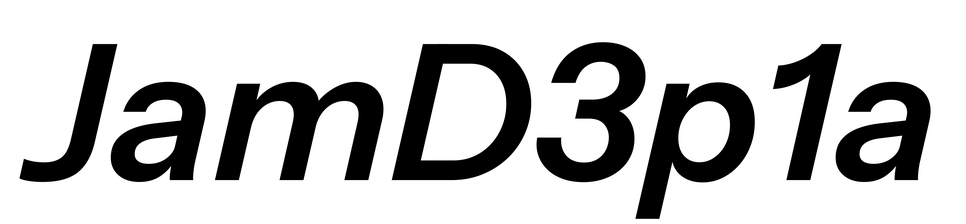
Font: InstrumentSans-Italic_SemiBold_Italic